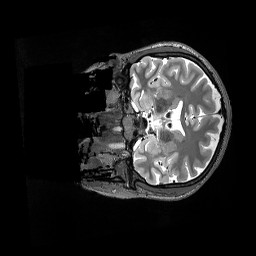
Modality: T2w
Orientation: coronal
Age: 24
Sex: male
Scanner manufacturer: siemens
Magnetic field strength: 3 T
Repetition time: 3.2 s
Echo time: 0.562 s